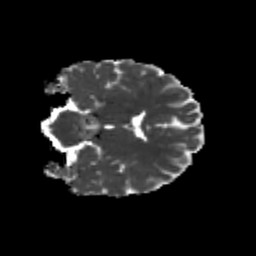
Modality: MD
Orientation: coronal
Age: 23
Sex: male
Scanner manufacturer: siemens
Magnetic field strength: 3 T
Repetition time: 3.5 s
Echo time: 0.104 s